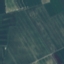
Label: AnnualCrop